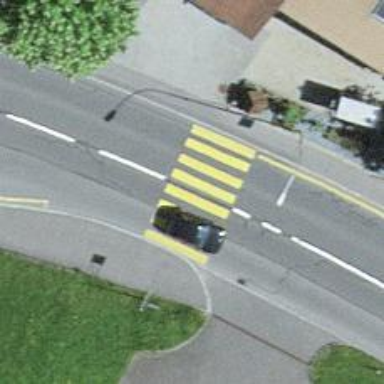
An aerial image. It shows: Uncontrolled road crossing.